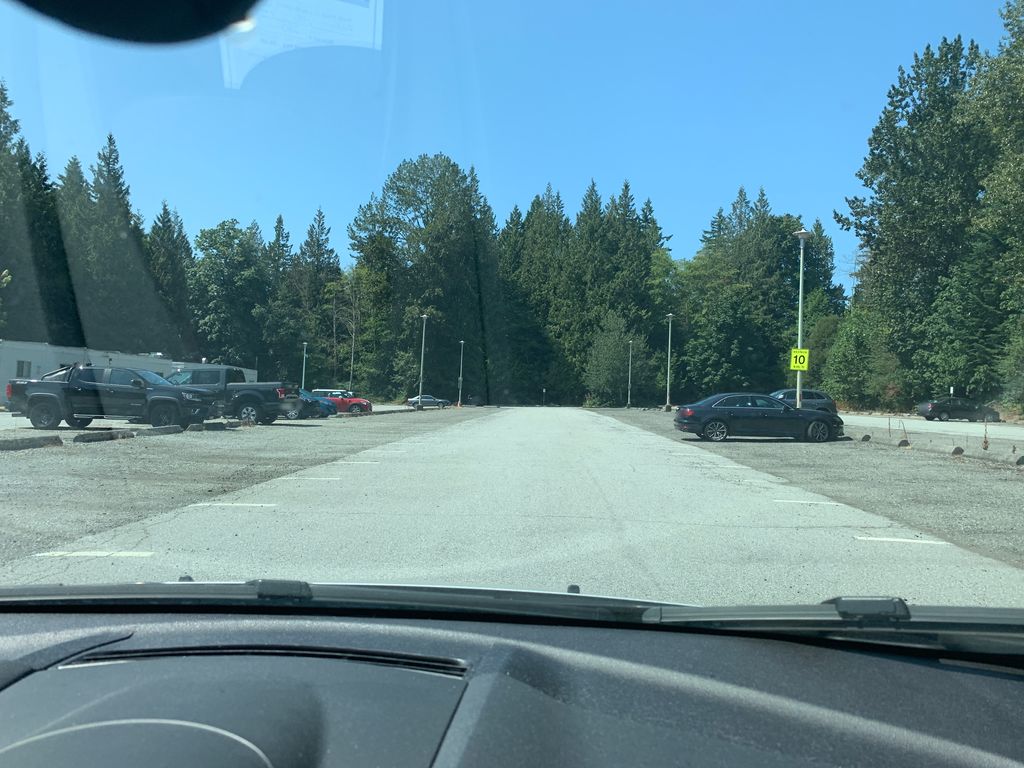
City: vancouver